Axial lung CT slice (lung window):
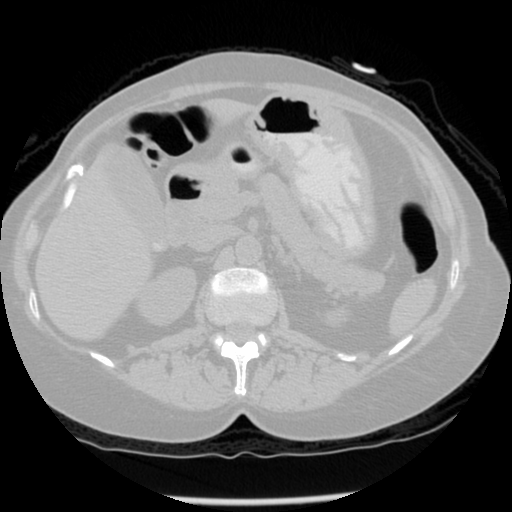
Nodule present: no